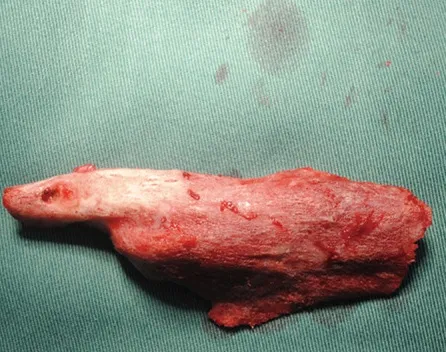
Bony myositic mass excised is about 9 x 2 cm.
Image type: medical_photograph (other_medical_photograph)